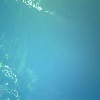
Label: water